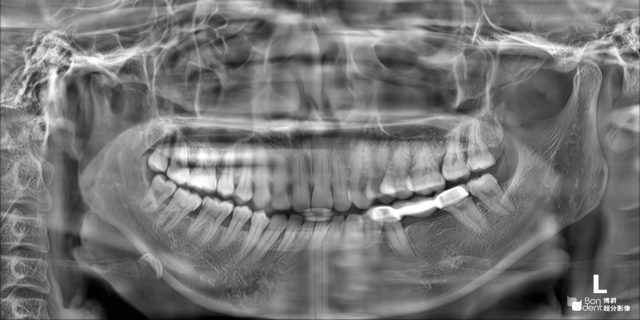
adult